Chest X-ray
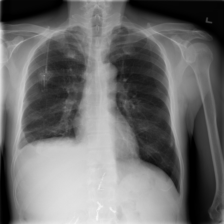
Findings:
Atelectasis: positive
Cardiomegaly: negative
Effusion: positive
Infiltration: negative
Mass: negative
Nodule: negative
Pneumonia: negative
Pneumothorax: negative
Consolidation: negative
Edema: negative
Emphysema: negative
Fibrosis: negative
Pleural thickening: negative
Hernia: negative